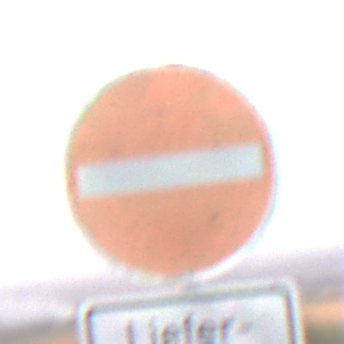
Verkehrszeichen: VerbotDerEinfahrt
Zusatzzeichen unten: BesondereFahrzeugeUndTransportgueter5
Umgebung: Outdoor, Nature
Tageszeit: SunriseSunset
Wetter: Clear
Licht: Natural
Jahreszeit: NotSpecified
Kontrast: HighContrast